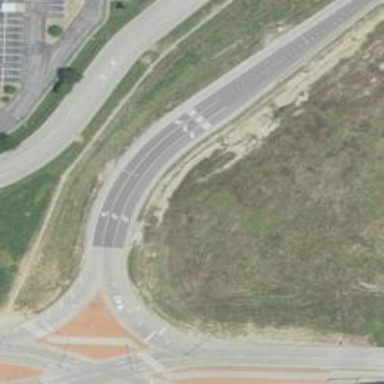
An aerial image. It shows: Motorway link at diverging diamond interchange (DDI) junction.